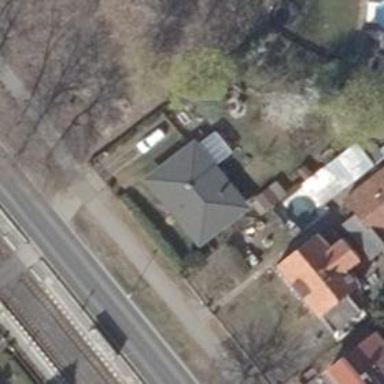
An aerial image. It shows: Residential building with hipped roof.